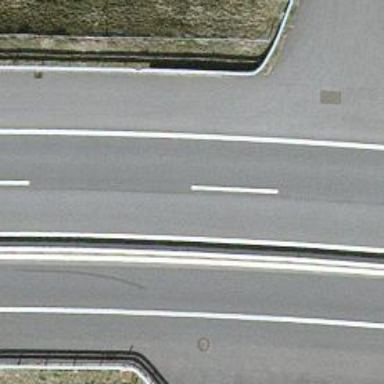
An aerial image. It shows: Trunk highway.